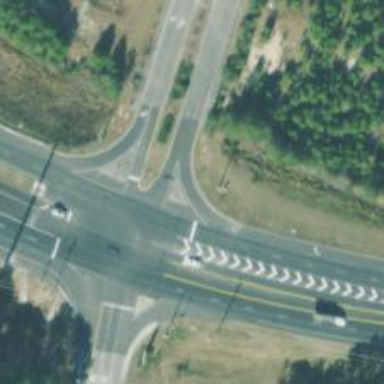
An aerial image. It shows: Trunk link highway.